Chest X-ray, PA view. Patient: 43 years old, sex F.
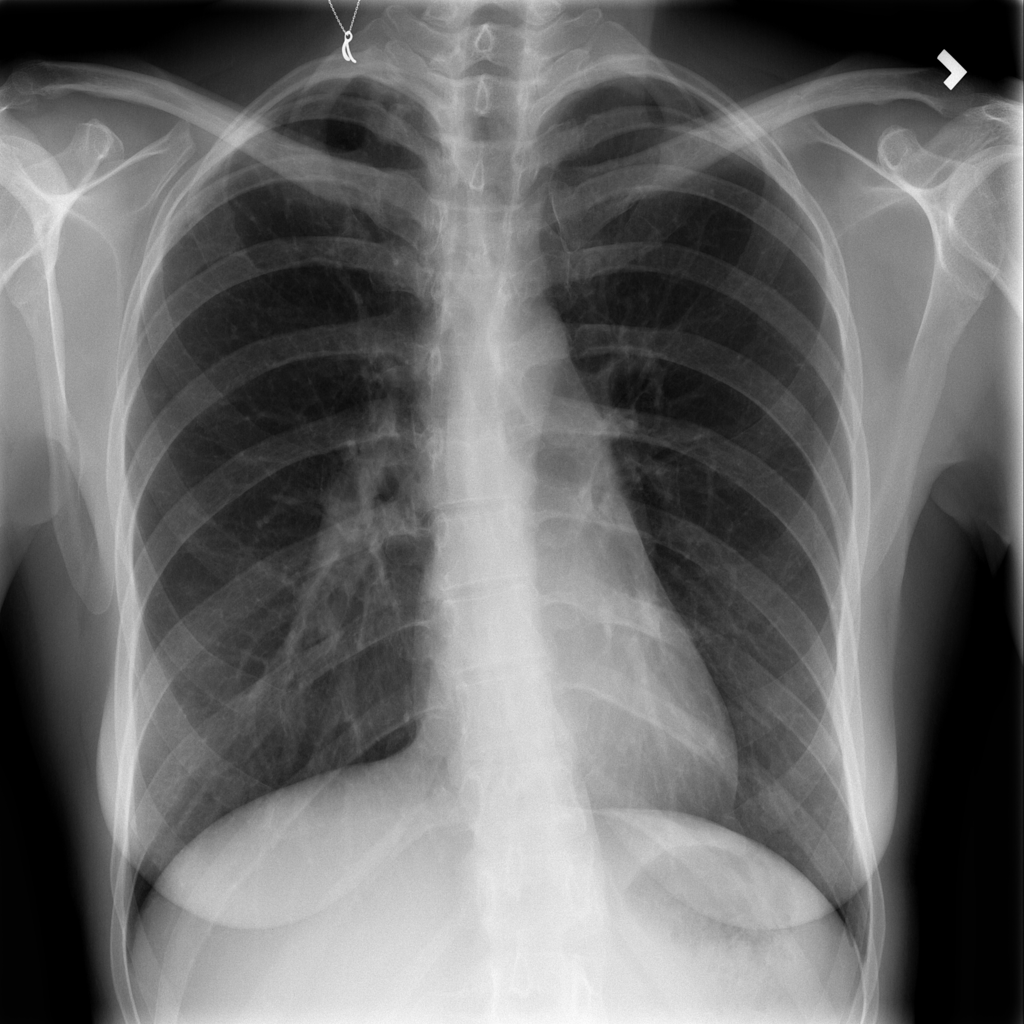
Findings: No Finding